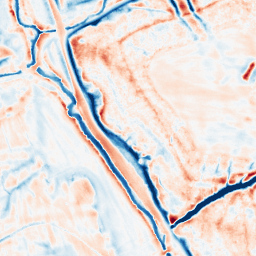
Category: edge_preserving
Decomposition family: bilateral
Decomposition parameters: d: 21
sigma_color: 25
sigma_space: 100
Upsampling method: linear_exact
Upsampling parameters: scale: 4
Upsampling scale: 4